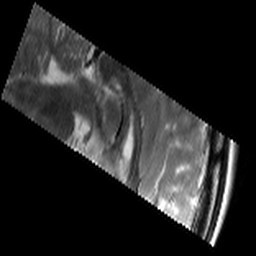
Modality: T2w
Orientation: sagittal
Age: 22
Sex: female
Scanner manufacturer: siemens
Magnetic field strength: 3 T
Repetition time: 8.02 s
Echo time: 0.08 s